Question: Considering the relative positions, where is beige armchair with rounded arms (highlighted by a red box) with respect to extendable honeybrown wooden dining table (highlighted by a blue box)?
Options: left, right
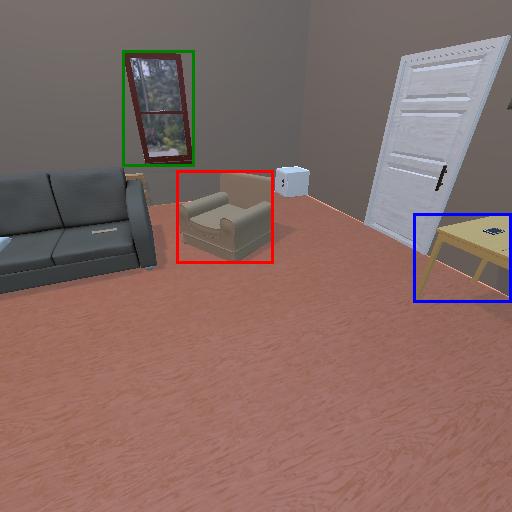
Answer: left